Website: home-depot
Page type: billing-address
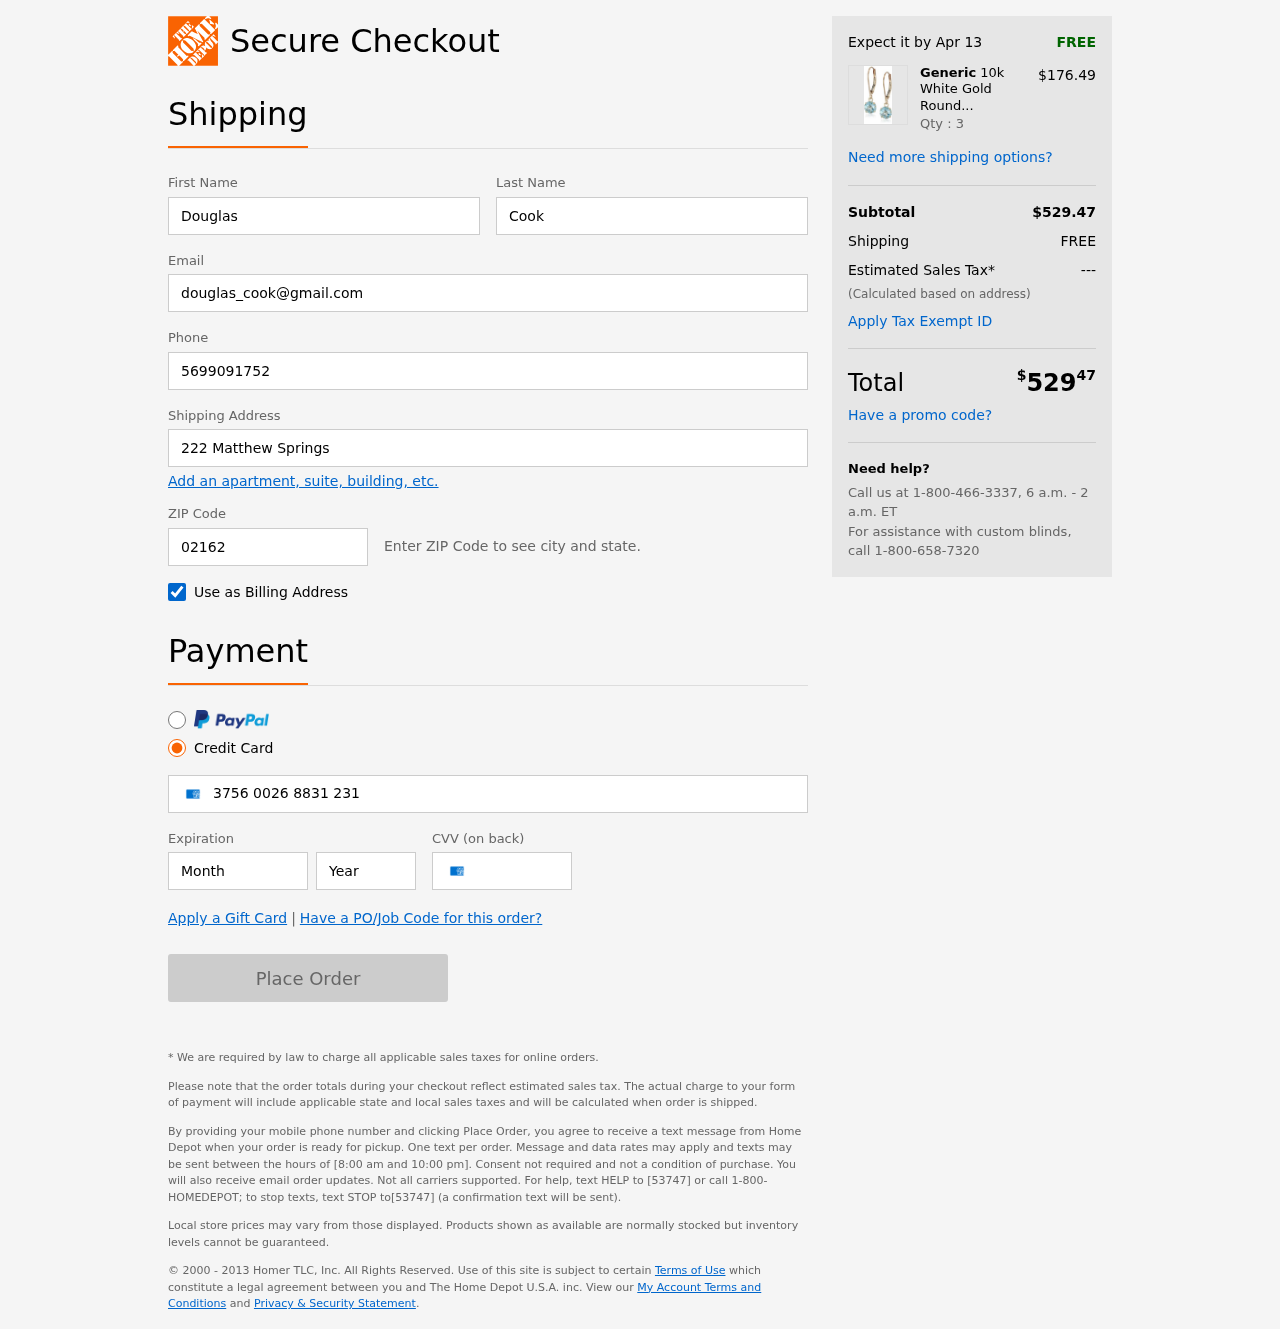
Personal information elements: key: PII_FIRSTNAME
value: Douglas
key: PII_LASTNAME
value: Cook
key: PII_EMAIL
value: douglas_cook@gmail.com
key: PII_PHONE
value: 5699091752
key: PII_STREET
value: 222 Matthew Springs
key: PII_POSTCODE
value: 02162
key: PII_CARD_NUMBER
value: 3756 0026 8831 231
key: PII_CARD_EXPIRY_MONTH
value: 04
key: PII_CARD_CVV
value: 7022
Product elements: key: PRODUCT1_BRAND
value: Generic
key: PRODUCT1_NAME
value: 10k White Gold Round Checkerboard Cut Aquamarine Leverback Earrings (6mm)
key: PRODUCT1_PRICE
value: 176.49
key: PRODUCT1_QUANTITY
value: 3
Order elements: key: ORDER_DELIVERY_DATE
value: Apr 13
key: ORDER_SUBTOTAL
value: $529.47
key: ORDER_SHIPPING_COST
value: FREE
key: ORDER_TAX
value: ---
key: ORDER_TOTAL2
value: $52947